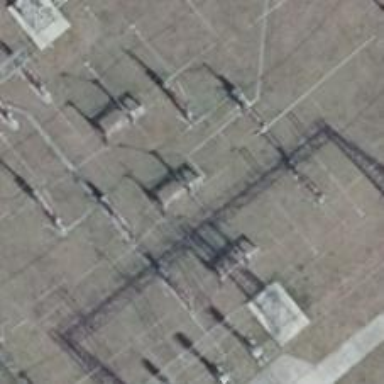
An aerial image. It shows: Outdoor switch with three cables connected.